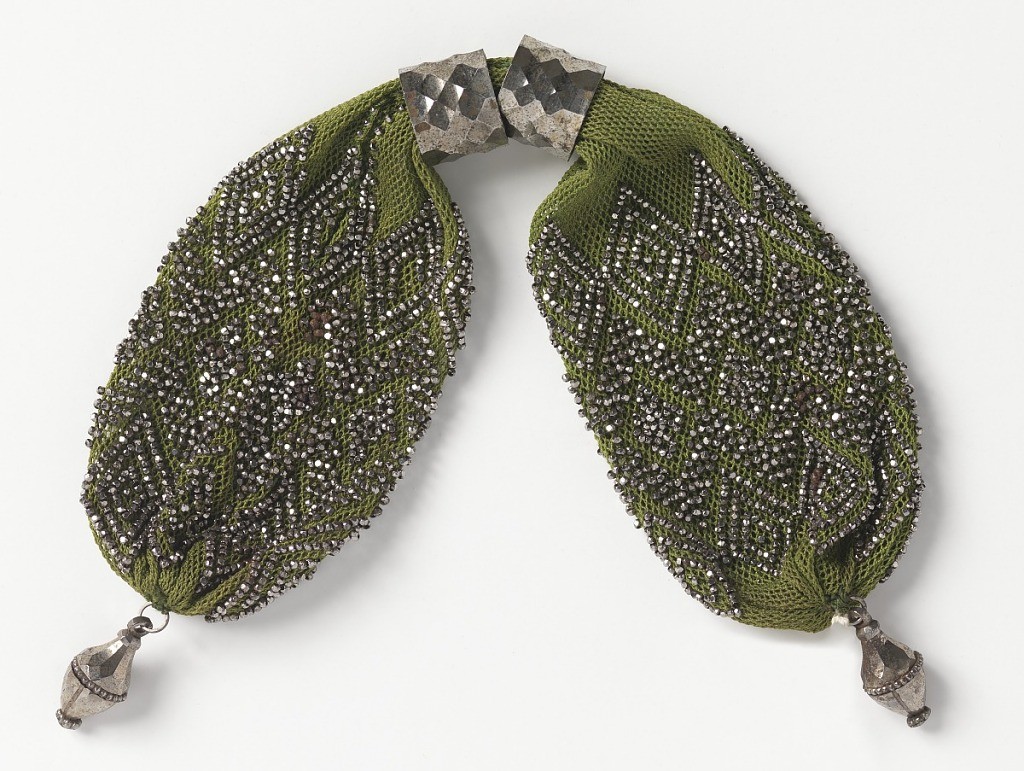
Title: Miser's purse
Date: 18th century
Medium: silk, steel Technique: crocheted
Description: Crocheted yellowish-green silk heavily ornamented with cut steel beads in various diamond patterns. Two faceted steel rings control side closure; steel drops at each end.